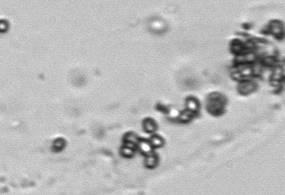
Label: Phaeocystis